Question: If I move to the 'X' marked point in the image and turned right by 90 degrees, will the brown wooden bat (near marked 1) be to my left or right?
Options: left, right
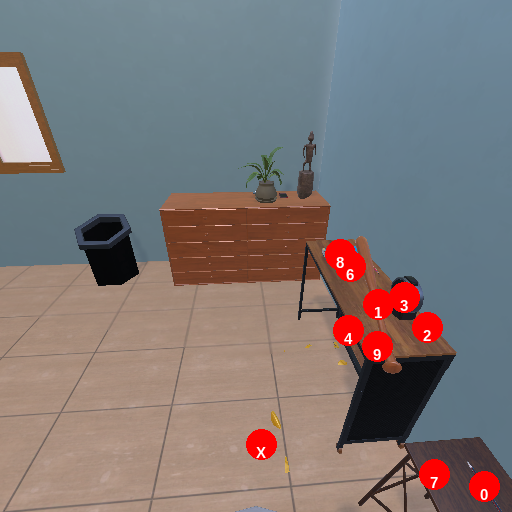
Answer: left